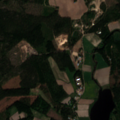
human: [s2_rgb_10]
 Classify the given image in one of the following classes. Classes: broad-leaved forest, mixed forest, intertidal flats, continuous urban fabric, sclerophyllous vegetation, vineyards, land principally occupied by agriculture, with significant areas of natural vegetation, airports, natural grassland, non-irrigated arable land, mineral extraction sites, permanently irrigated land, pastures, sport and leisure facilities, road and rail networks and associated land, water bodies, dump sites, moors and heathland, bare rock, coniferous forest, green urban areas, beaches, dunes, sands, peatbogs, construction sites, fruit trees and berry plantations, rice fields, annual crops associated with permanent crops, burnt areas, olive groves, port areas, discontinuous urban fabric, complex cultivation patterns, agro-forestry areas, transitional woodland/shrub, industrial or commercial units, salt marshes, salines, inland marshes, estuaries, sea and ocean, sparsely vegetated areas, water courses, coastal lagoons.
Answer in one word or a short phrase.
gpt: land principally occupied by agriculture, with significant areas of natural vegetation, coniferous forest